Field crop: tomato
Growth stage: 1
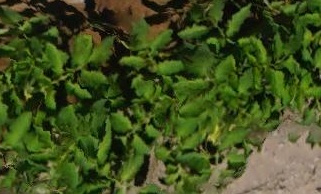
Species: tomato